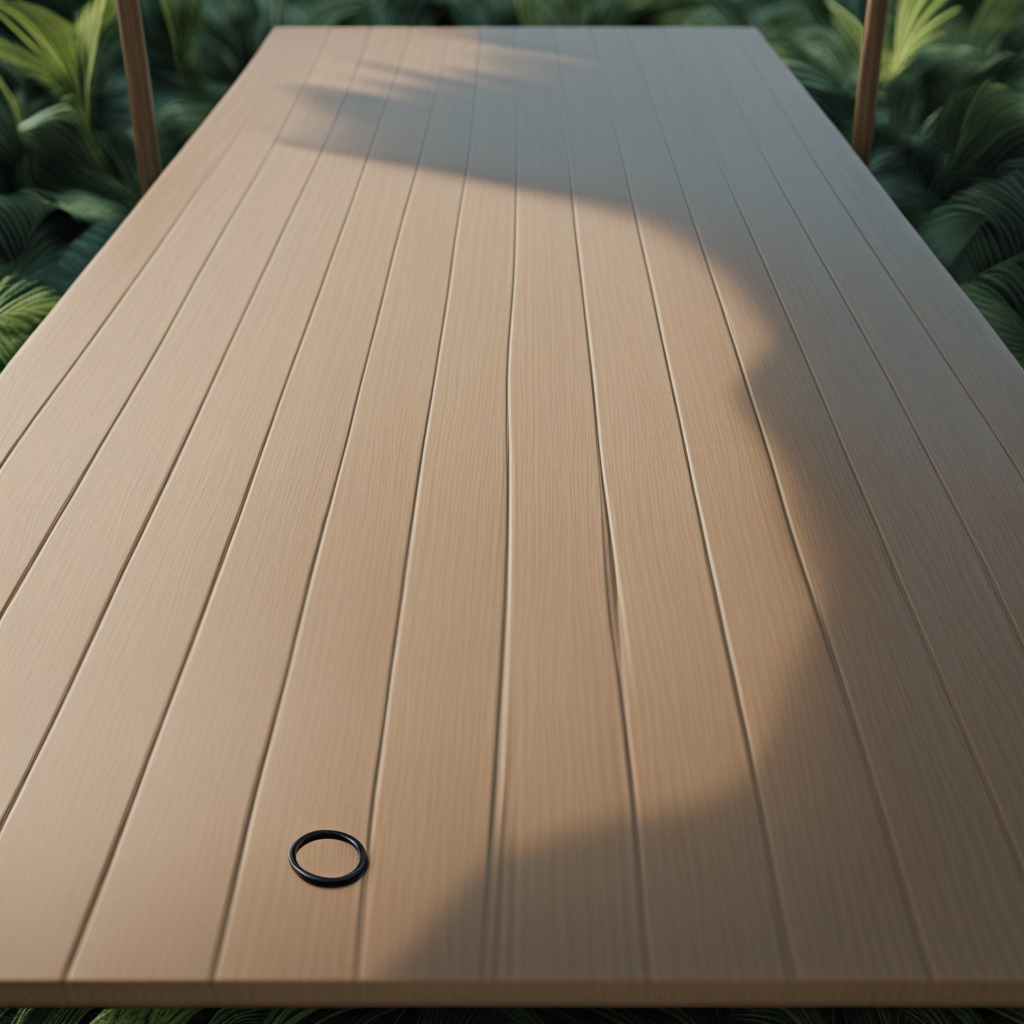
A rubber O-ring is lying on the wooden table.